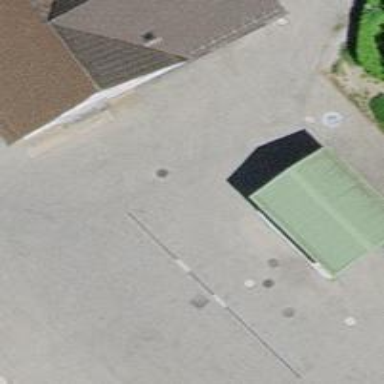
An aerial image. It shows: Residential road with asphalt surface and no sidewalks.